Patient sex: M
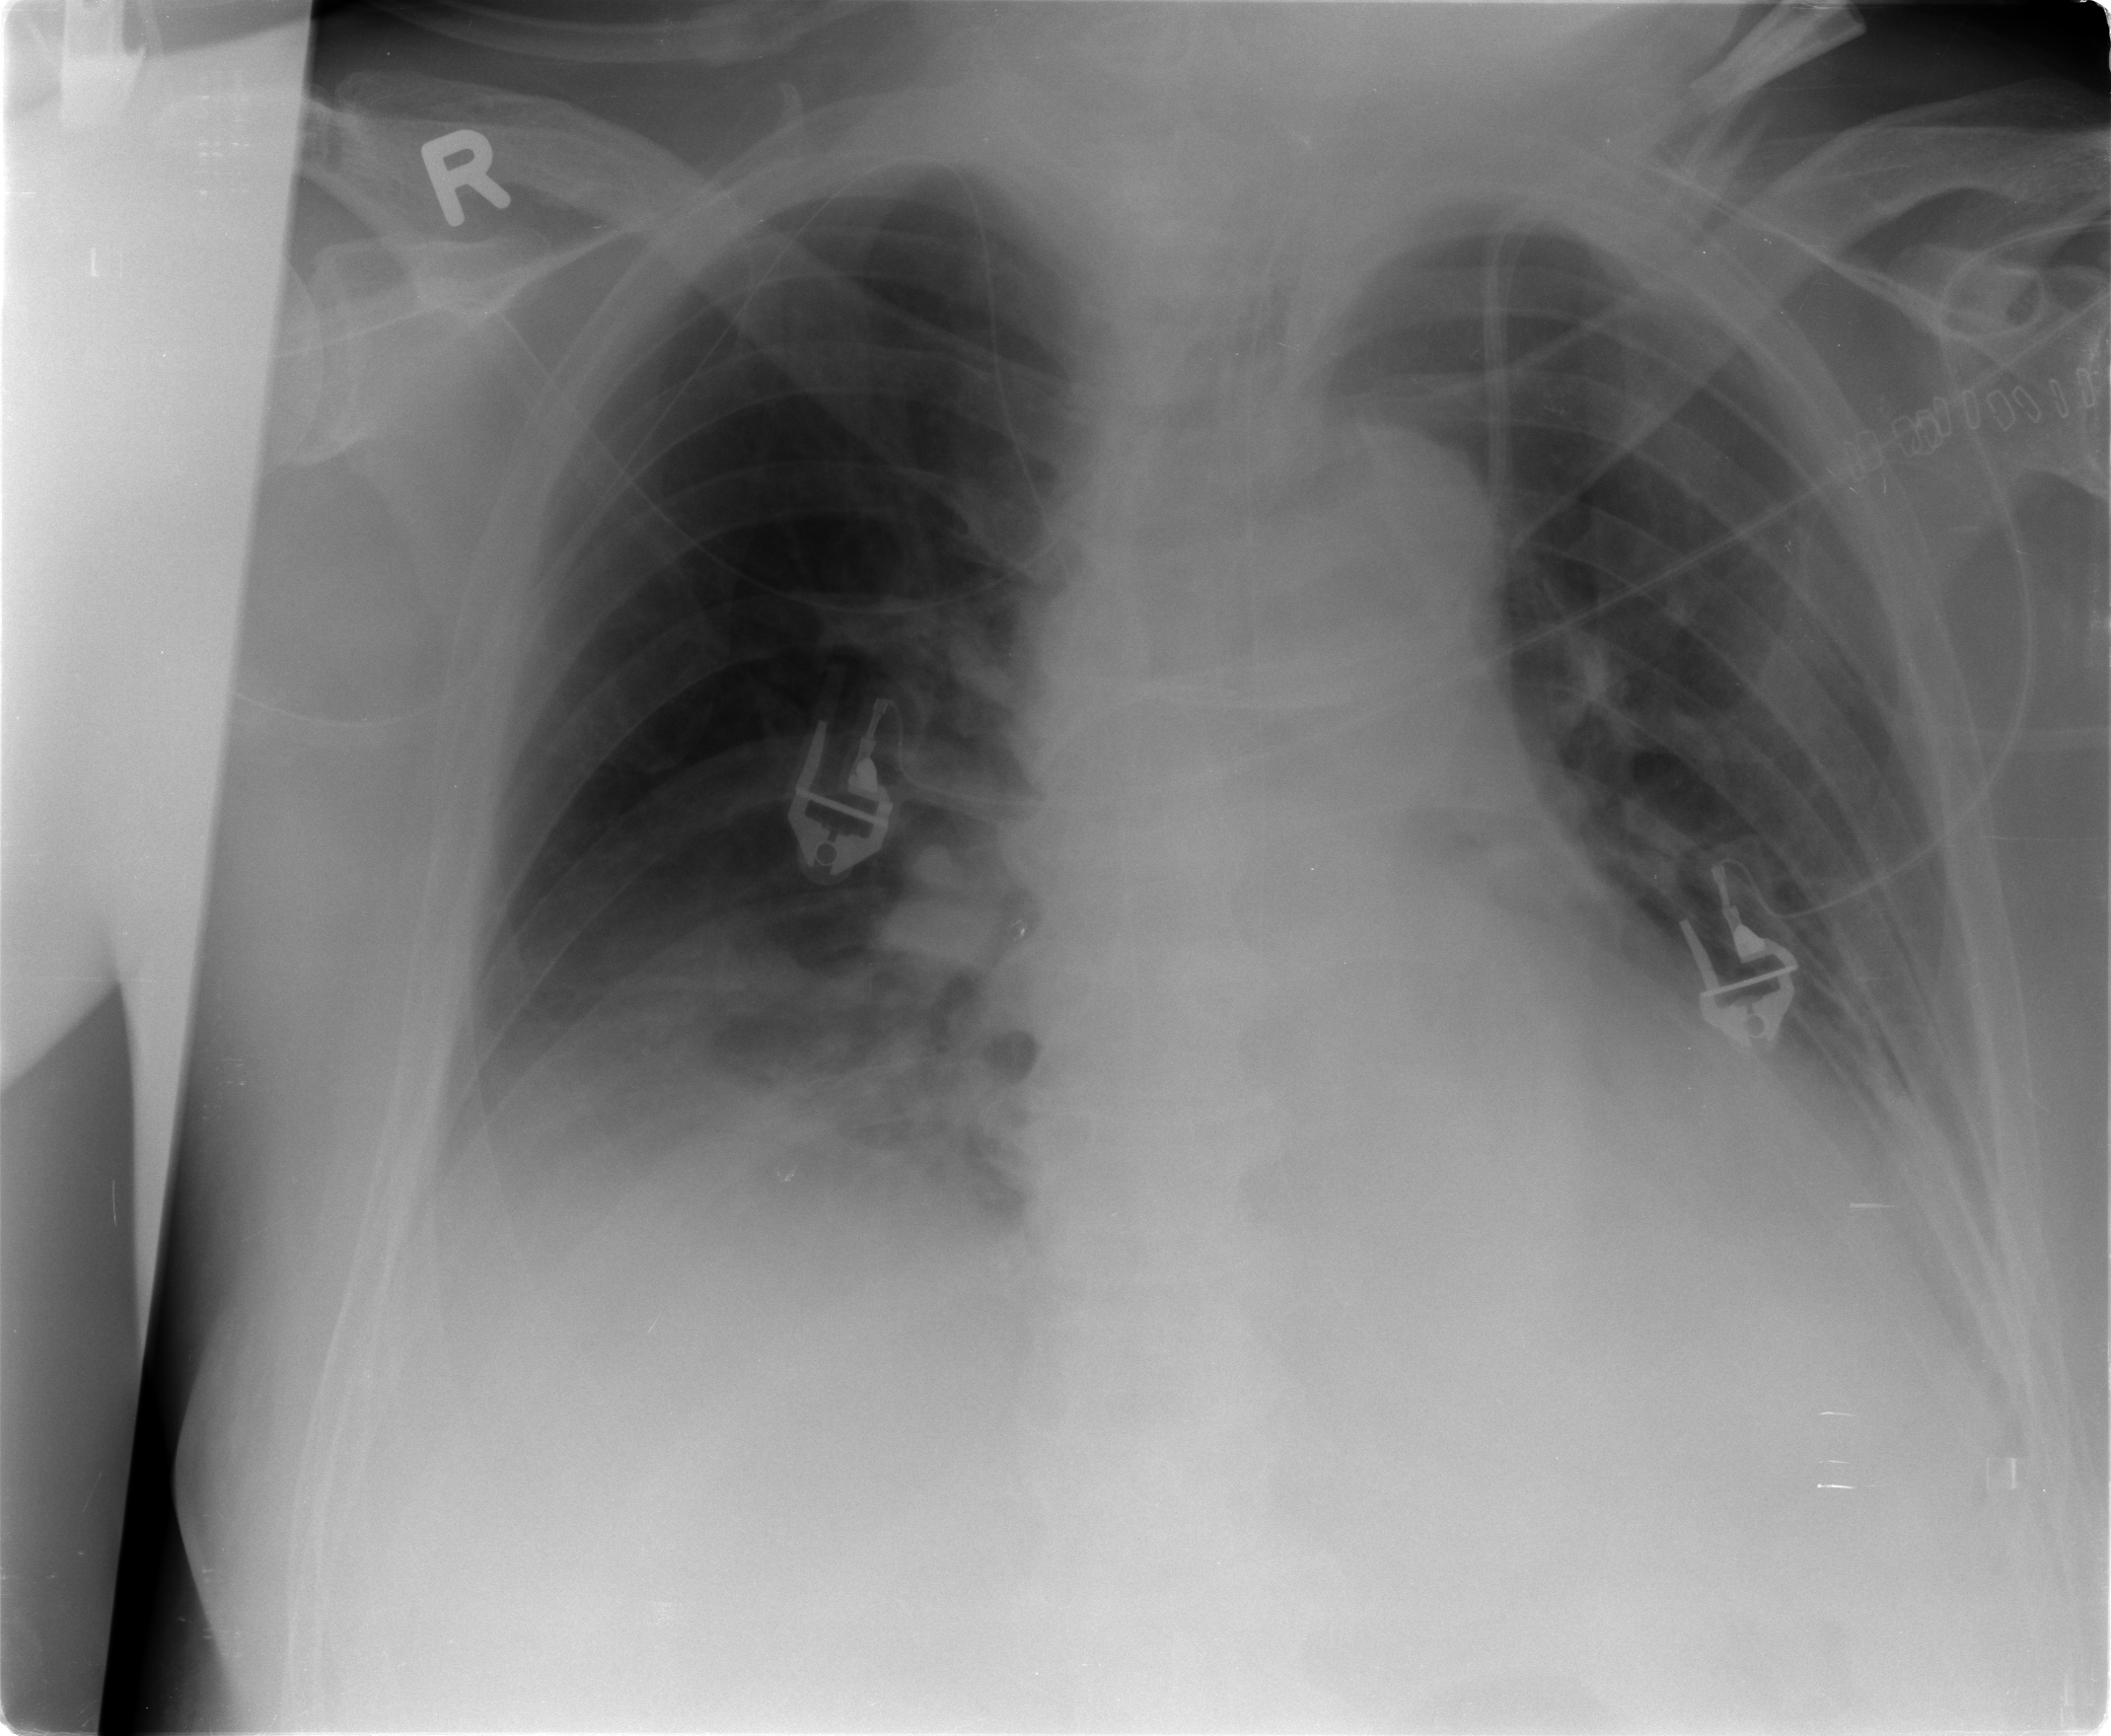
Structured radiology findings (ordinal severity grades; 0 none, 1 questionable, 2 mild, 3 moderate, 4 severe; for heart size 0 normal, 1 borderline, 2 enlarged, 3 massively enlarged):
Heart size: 2
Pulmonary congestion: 0
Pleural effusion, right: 2
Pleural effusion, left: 1
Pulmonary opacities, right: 1
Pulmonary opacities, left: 0
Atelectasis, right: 2
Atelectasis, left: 1